Question: I have been working with a Ext.tree.Panel which contains basic data of a tree, here I attach an image on how it looks like.

I have the following Structure: RMTEST(parent), 001(child) and finally the little grandchildren with no label.
The problem I am facing is that the other columns: requires data from the child (001) to perform an Ajax Request to server and fill the missing values for the columns.
At first, the tree is displayed collapsed, so I was thinking on add a listener for a event, and perform an ajax call there and just, as soon as I get the data write it to the "001" attributes and reload the grid.
I already retrieve the data from server, that is not a problem, the problem is how can I add the missing values to that existing treestore which is being already being used by my tree grid panel.
I was looking for some information and I saw something related to NodeInterface class and use the "decoration" method, but I am not familiar with this ExtJS framework yet.
Does somebody know about how can I perform this? I will really appreciate your help.
Thanks in advance.
Regards.
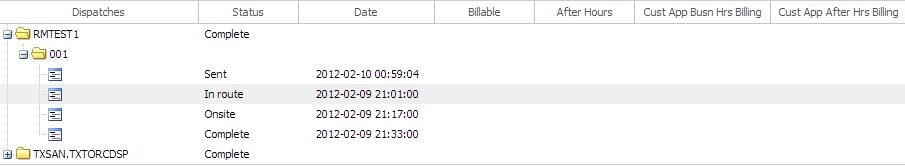
Answer: I finally achieved this a few weeks ago, but I post the solution if somebody needs to know about this. Since I am refreshing data of the tree and setting some new elements, I needed to use the "grid.reconfigure()" method. After loading the additional data, I used the "reconfigure" method without sending parameters and it worked as desired. Hope it helped. Regards.